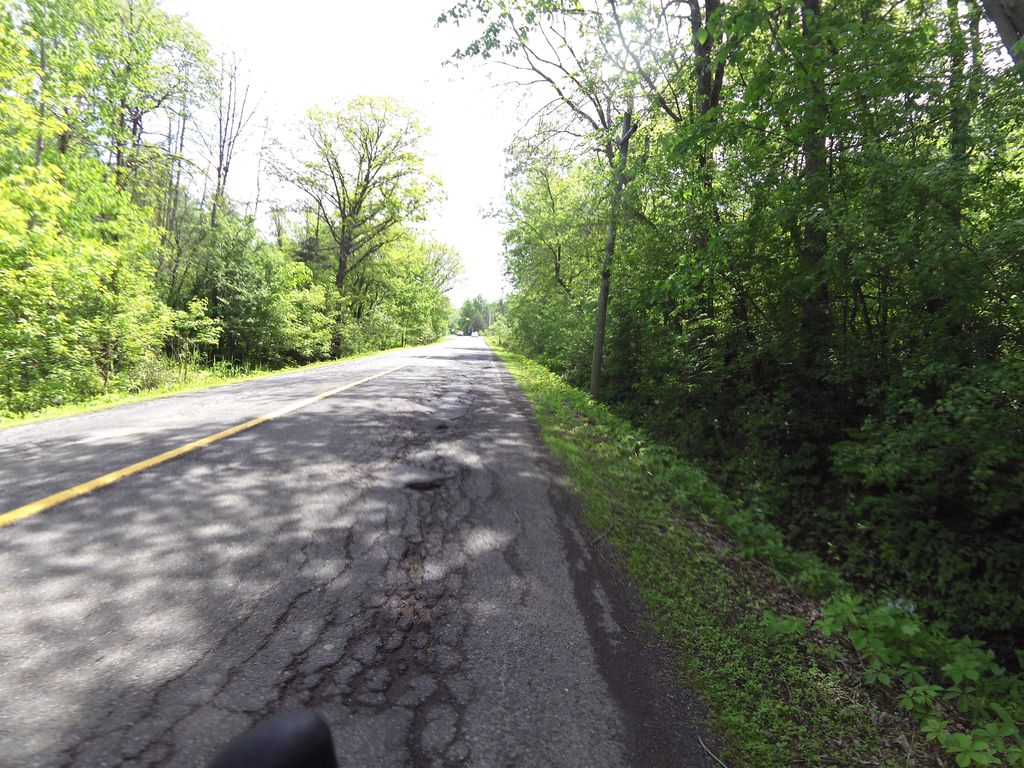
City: ottawa-gatineau